Interaction volume radius: 10 \u00c5
Interaction volume height: 40 \u00c5
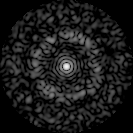
Disorder parameter: 0.8276